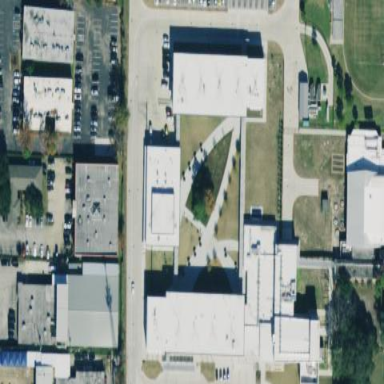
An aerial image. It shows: School building.